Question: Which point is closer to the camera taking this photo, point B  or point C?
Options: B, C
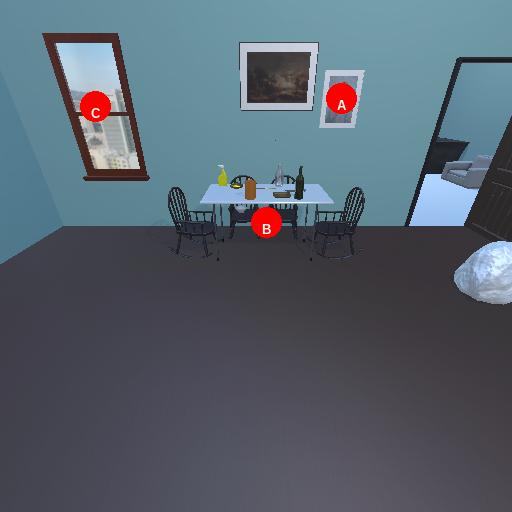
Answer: B